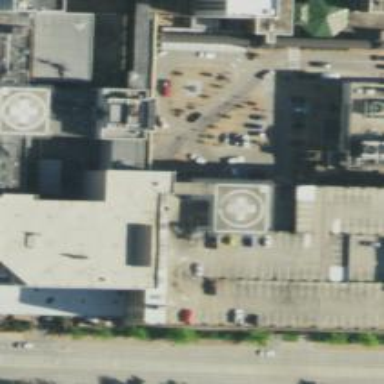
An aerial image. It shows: Entrance designated for emergency ward.